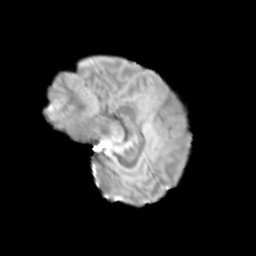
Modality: T2w
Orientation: sagittal
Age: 12
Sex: female
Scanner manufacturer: siemens
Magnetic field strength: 3 T
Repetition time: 3.8 s
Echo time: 0.07 s